Field crop: maize
Growth stage: 1
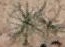
Species: salsola